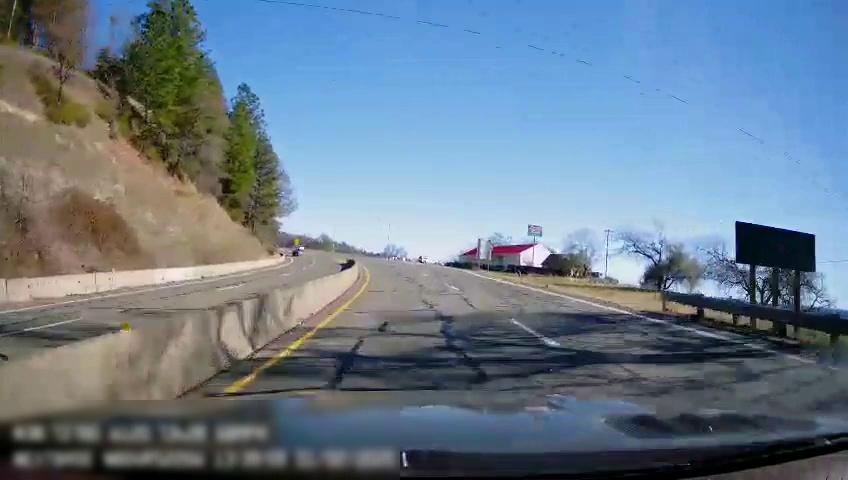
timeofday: Day
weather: Sunny
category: Drivable Space
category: Drivable Space
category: Vehicles | Van
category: Lanes | Opposite Lane
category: Lanes | Opposite Lane
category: Lanes | Current Lane
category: Lanes | Current Lane
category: Lanes | Alternate Lane